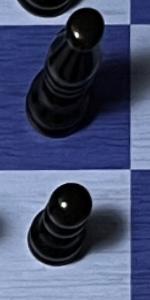
Label: Pawn_Black